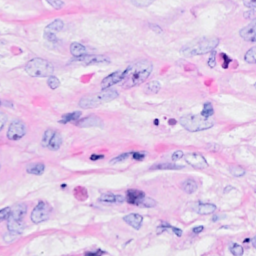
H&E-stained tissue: Breast